Interaction volume radius: 5 \u00c5
Interaction volume height: 15 \u00c5
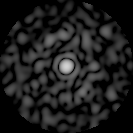
Disorder parameter: 0.8718